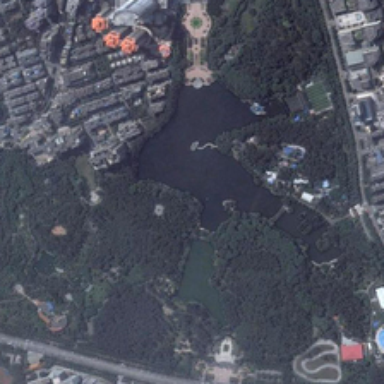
Many buildings are near a park with many green trees and a pond .